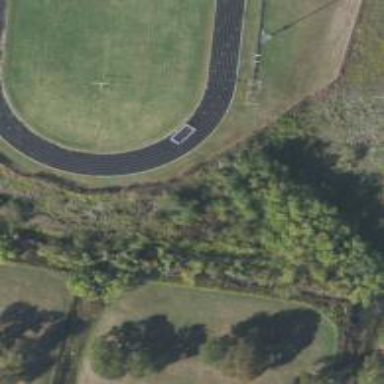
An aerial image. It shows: Track located within leisure land area.